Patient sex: F
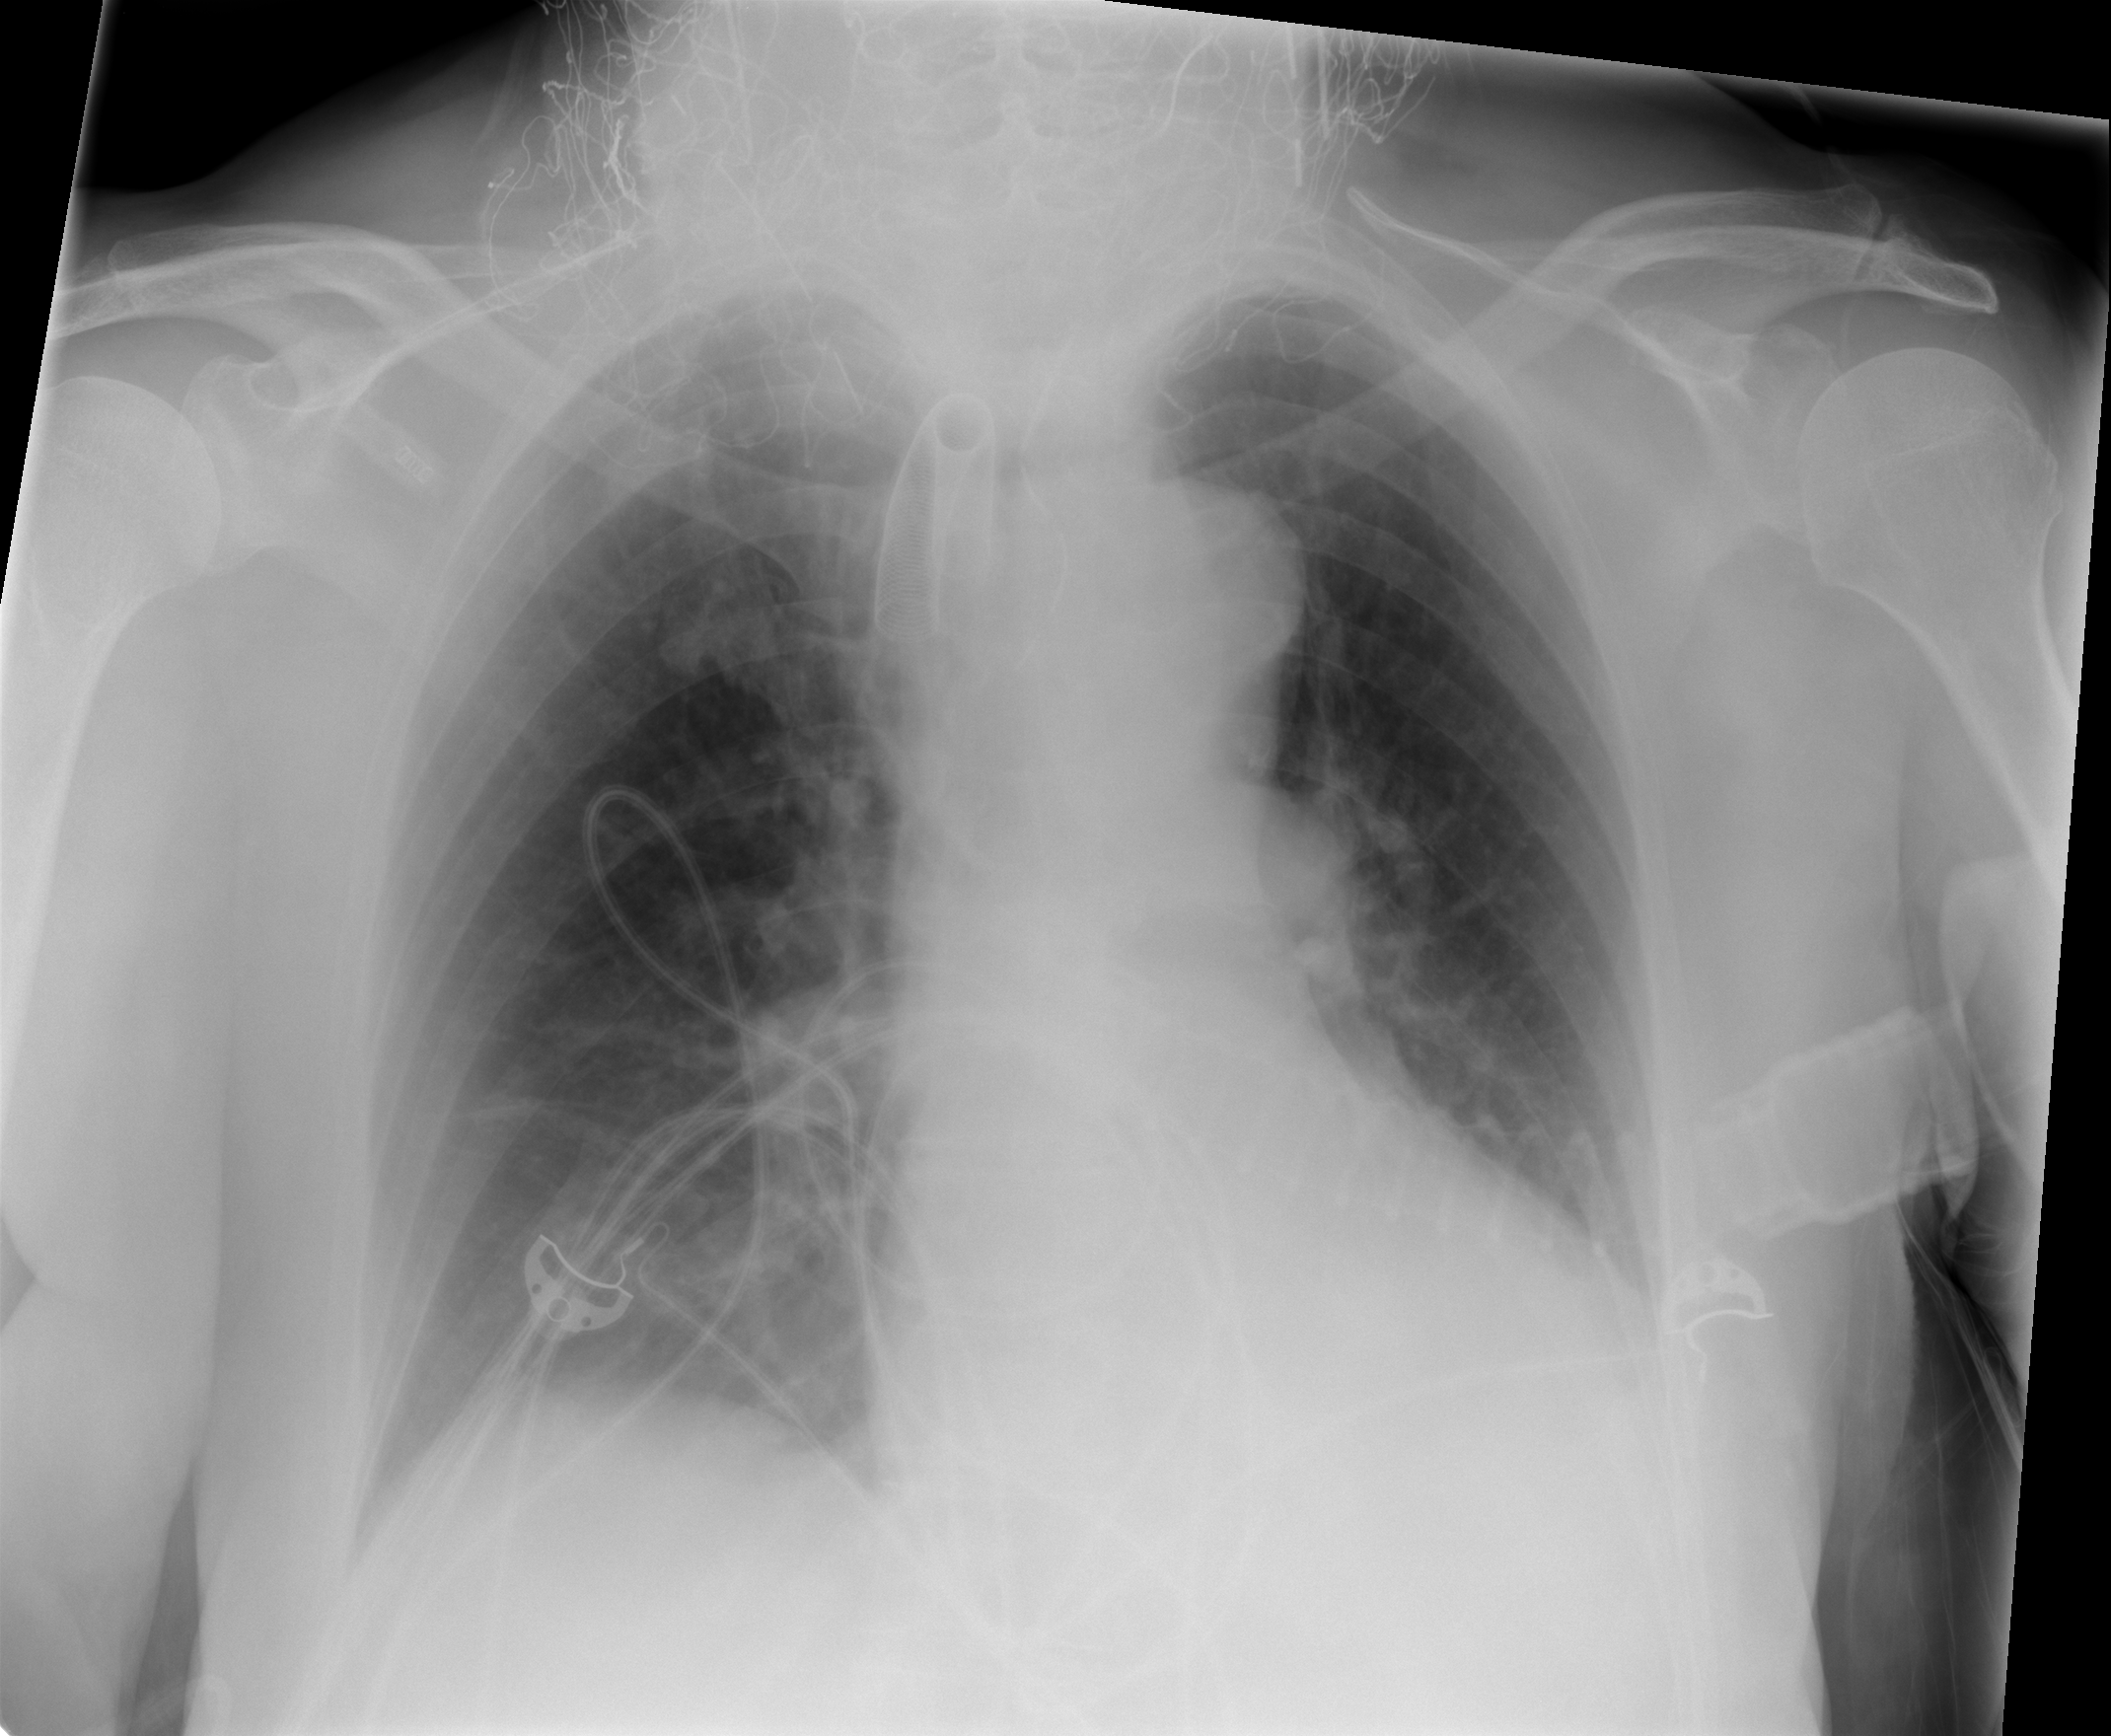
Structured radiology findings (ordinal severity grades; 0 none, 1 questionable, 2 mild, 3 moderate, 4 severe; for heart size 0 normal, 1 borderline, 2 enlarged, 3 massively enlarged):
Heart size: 1
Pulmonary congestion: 0
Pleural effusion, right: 2
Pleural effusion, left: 2
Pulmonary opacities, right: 0
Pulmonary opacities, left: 0
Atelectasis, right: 2
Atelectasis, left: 2